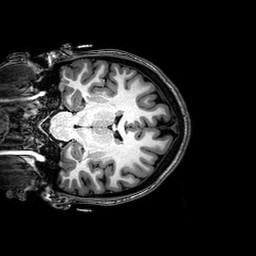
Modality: T1w
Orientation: coronal
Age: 19
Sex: female
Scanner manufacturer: philips
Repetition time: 0.008333 s
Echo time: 0.00385 s